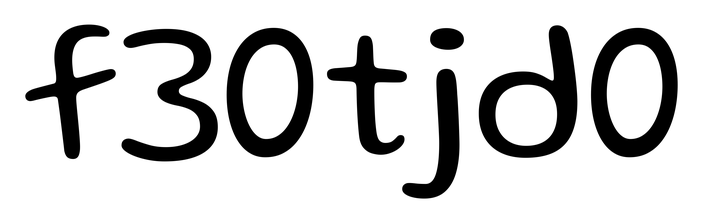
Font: Gluten_Light